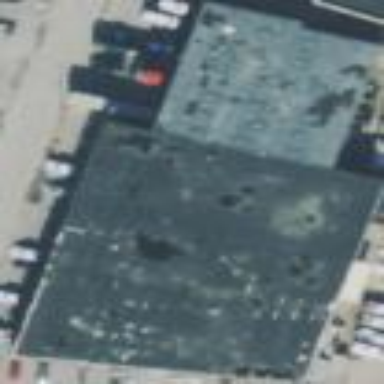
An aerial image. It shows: Commercial building.